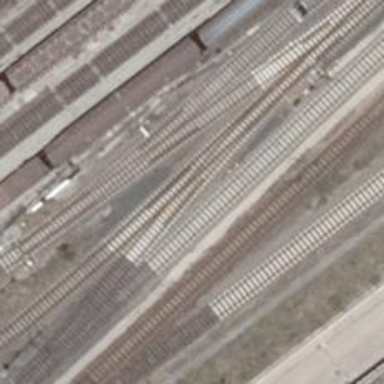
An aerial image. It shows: Railway switch.